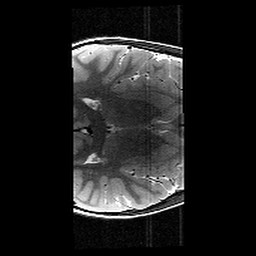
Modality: T2w
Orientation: axial
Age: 9
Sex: female
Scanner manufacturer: siemens
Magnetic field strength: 3 T
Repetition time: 9.23 s
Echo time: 0.067 s